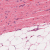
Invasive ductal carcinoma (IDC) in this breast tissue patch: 0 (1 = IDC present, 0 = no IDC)